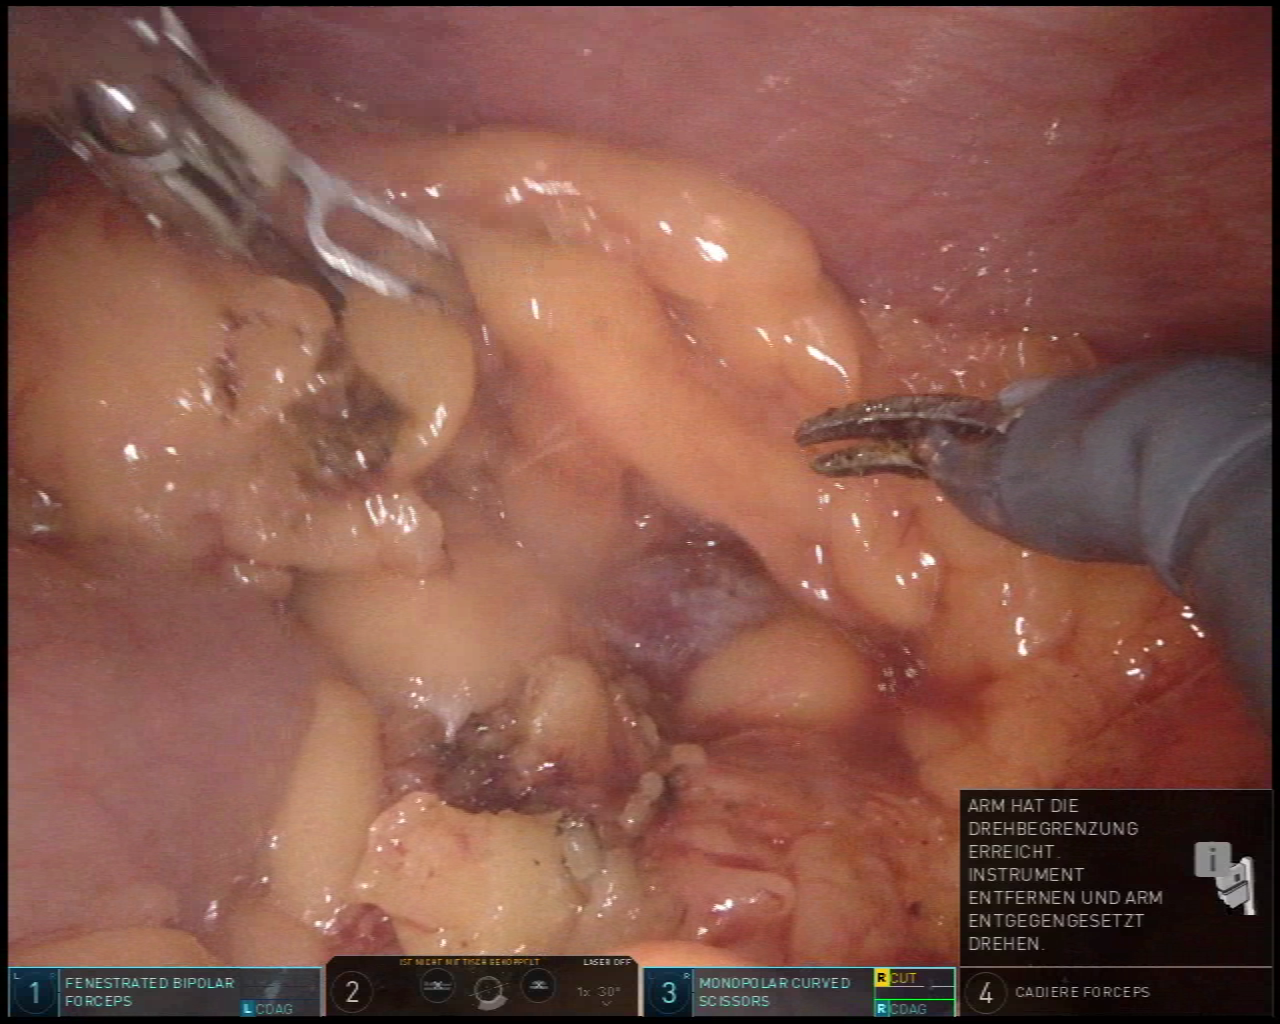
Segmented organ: spleen
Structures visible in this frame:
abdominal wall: yes
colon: yes
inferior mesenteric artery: no
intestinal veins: no
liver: no
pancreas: no
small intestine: no
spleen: yes
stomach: no
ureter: no
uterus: no
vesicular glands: no